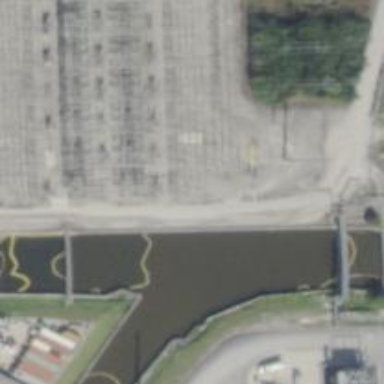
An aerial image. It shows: Switch used for power control.